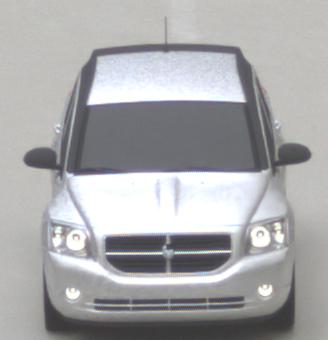
Make: Dodge
Model: Caliber 1.8
Detailed model: Caliber
Model produced from: 2006/06
Model produced until: 2009/03
Doors: 5
Color: white
Road condition: dry road
Daytime: morning or afternoon
Contrast: low contrast